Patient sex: M
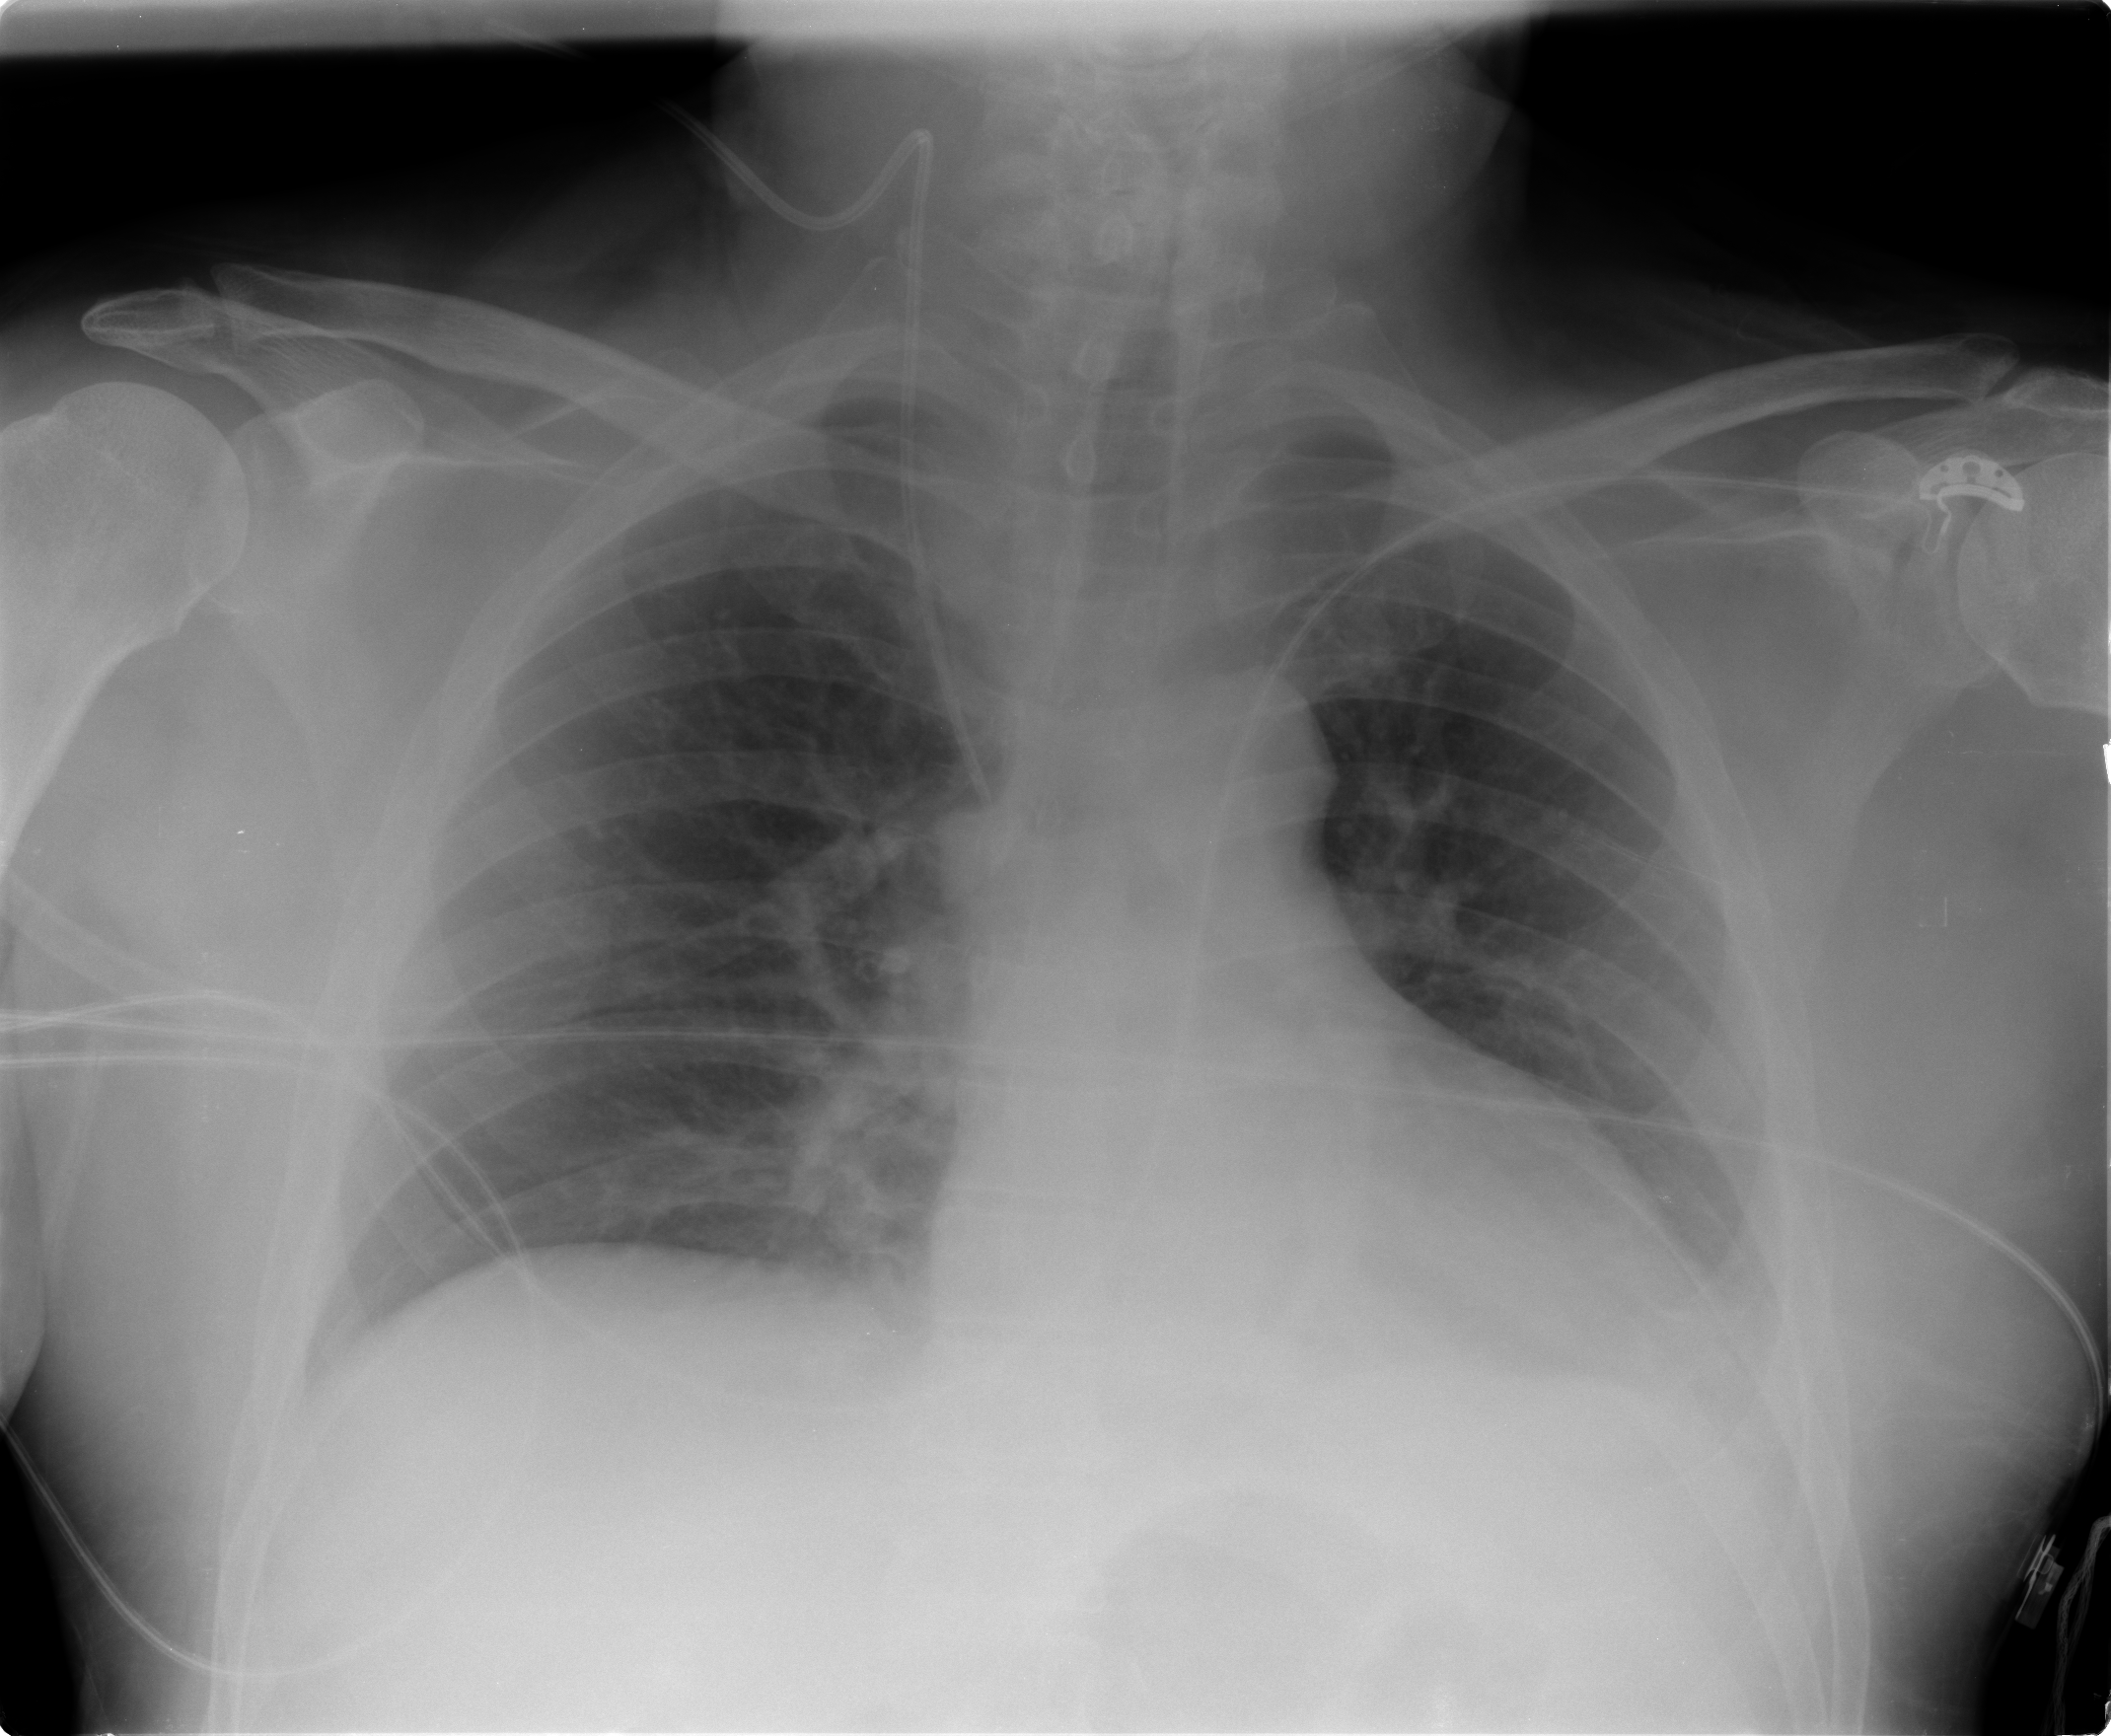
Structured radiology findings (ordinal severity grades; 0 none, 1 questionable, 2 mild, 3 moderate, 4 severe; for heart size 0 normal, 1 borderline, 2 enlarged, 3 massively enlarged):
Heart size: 0
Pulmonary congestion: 0
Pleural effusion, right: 0
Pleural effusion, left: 1
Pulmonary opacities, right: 0
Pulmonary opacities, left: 0
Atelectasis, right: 2
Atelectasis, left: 2